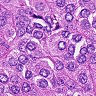
Metastatic tissue present: yes